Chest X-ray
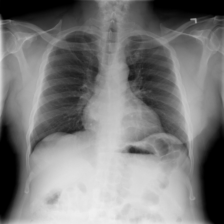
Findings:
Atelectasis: negative
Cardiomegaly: negative
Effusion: negative
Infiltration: negative
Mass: negative
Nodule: negative
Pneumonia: negative
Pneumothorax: negative
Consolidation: negative
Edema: negative
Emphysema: negative
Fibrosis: negative
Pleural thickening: negative
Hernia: negative